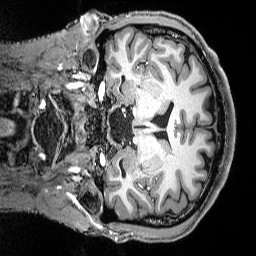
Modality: T1w
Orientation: coronal
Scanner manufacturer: siemens
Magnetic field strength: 3 T
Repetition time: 2.5 s
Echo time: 0.00343 s